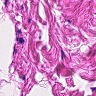
Metastatic tissue present: no